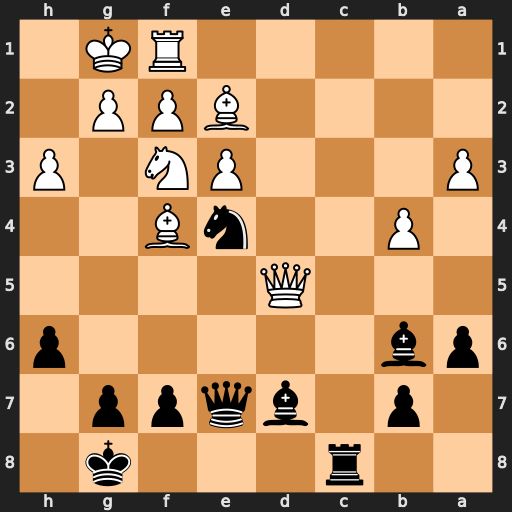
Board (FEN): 2r3k1/1p1bqpp1/pb5p/3Q4/1P2nB2/P3PN1P/4BPP1/5RK1
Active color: b
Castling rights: -
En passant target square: -
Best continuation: Nc3 Qxb7 Nxe2+